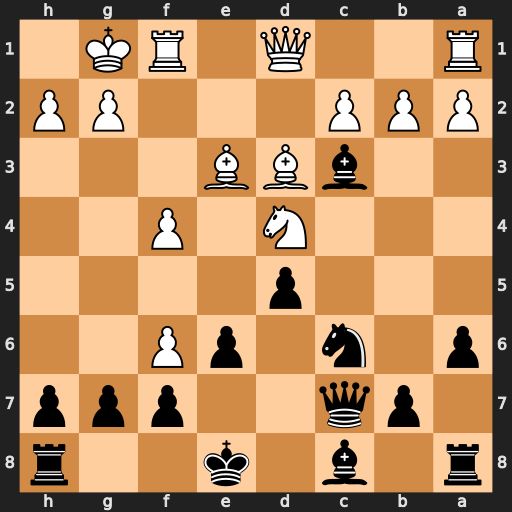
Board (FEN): r1b1k2r/1pq2ppp/p1n1pP2/3p4/3N1P2/2bBB3/PPP3PP/R2Q1RK1
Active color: b
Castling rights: kq
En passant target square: -
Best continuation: Bxd4 Bxd4 Nxd4 fxg7 Rg8 Bxh7 Rxg7 Qxd4 Rxh7